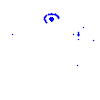
Particle: kaon